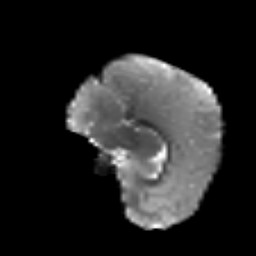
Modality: T2w
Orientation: sagittal
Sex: male
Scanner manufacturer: siemens
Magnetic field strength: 3 T
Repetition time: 5 s
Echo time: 0.071 s